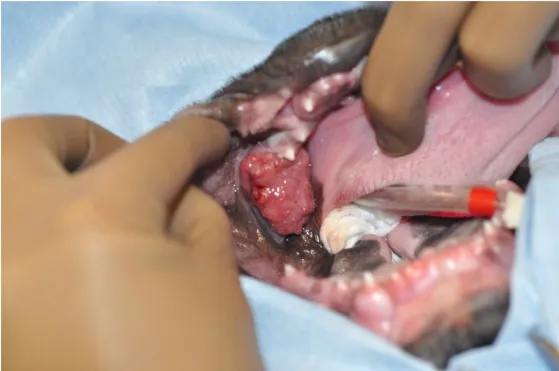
Image of the oral mass obtained intraoperatively. The patient is in dorsal recumbency, and the oral mass is located distal to the left mandibular deciduous third premolar tooth.
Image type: medical_photograph (other_medical_photograph)